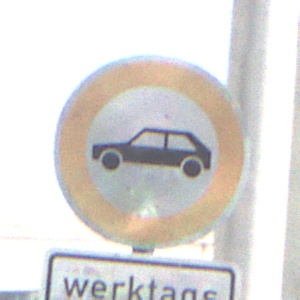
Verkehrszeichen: VerbotPersonenkraftwagen
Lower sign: ZeitangabenMitBeschraenkungAufWochentage7
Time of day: MorningAfternoon
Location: Outdoor (Urban)
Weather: PartlyCloudy
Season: NotSpecified
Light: Natural